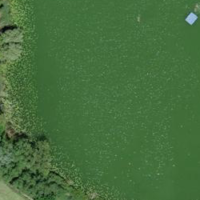
EUNIS habitat code: 14
Species observed at this site:
Lysimachia nummularia
Fraxinus excelsior